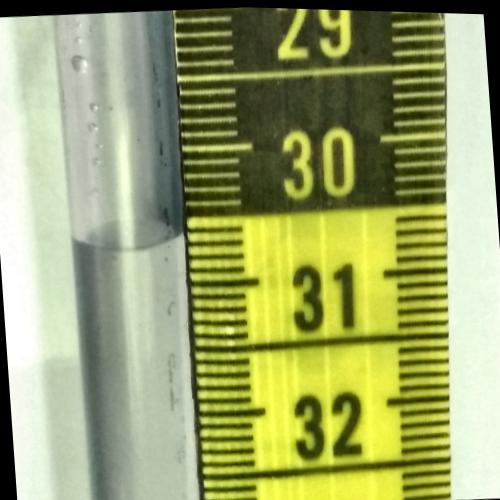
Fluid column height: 30.7 cm